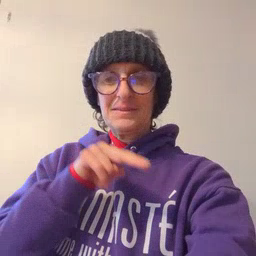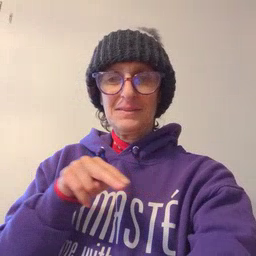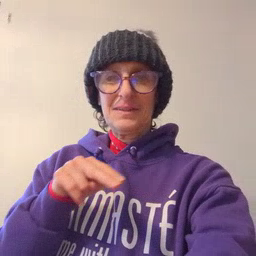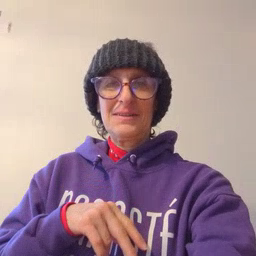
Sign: puzzle